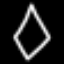
Label: diamond